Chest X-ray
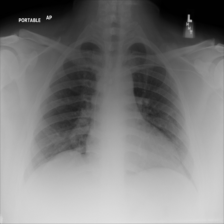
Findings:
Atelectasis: negative
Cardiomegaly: negative
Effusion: negative
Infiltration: negative
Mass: negative
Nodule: negative
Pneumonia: negative
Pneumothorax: negative
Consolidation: negative
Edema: negative
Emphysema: negative
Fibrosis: negative
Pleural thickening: negative
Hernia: negative